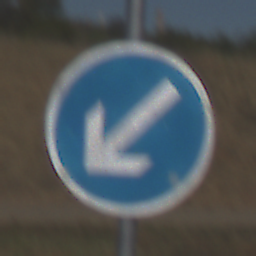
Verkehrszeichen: VorgeschriebeneVorbeifahrtLinks
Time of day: Midday
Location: Outdoor (RoadRail)
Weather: Clear
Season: Summer
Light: Natural